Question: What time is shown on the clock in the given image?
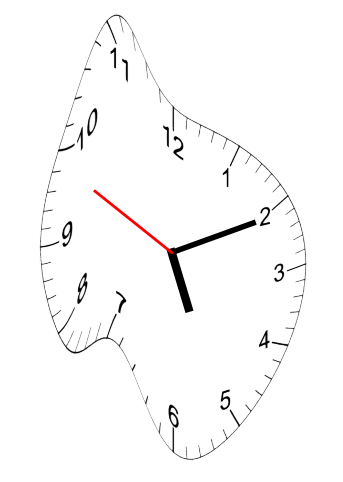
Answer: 05:10:49